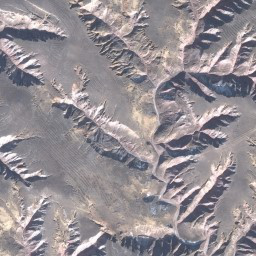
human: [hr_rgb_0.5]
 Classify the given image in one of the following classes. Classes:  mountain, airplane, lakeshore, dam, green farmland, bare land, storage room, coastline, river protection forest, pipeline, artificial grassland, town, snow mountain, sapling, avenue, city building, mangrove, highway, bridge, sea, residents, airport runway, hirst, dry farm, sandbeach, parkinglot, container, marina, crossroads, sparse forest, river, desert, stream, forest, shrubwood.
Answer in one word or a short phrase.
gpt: mountain